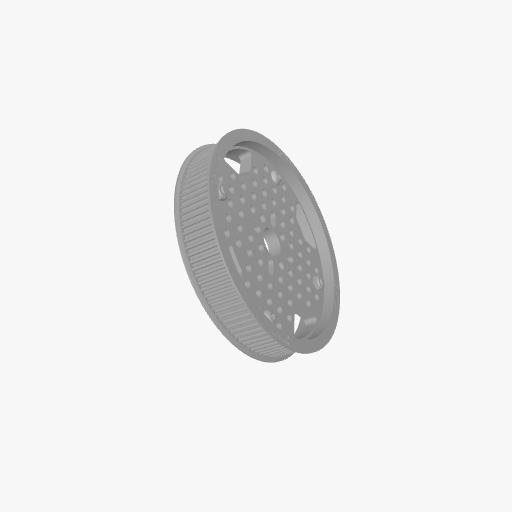
Part: Pulley3P14ID108T